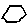
Label: hexagon